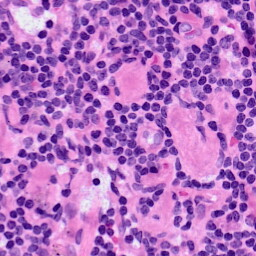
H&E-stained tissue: LymphNode